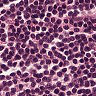
Metastatic tissue present: no